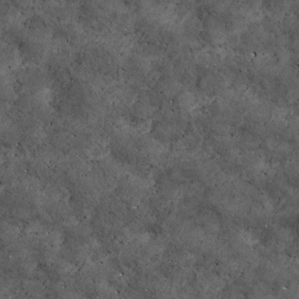
Label: non_frost